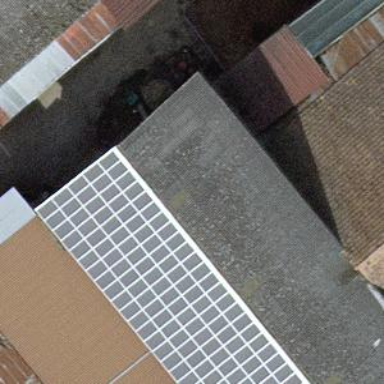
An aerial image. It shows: View of roof of building.